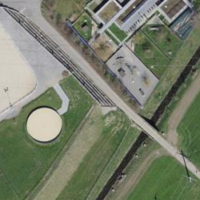
EUNIS habitat code: 24
Species observed at this site:
Plantago major